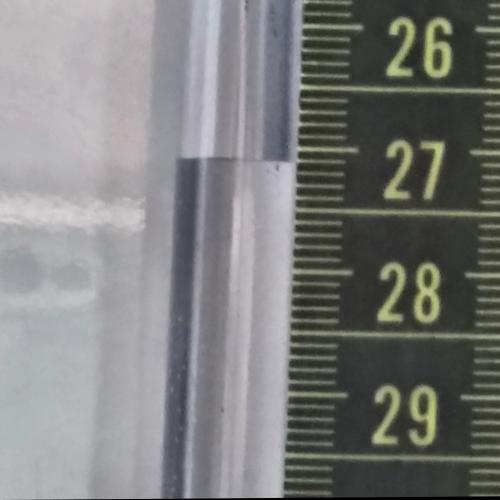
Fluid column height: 27.1 cm